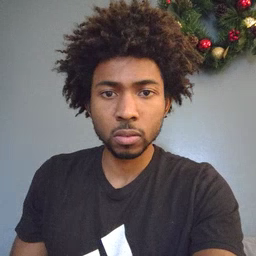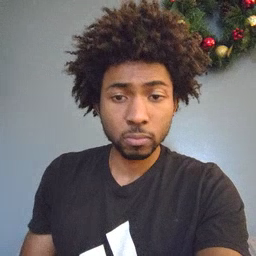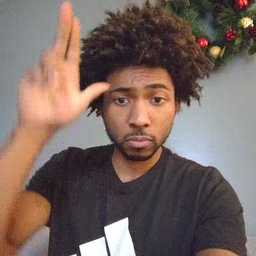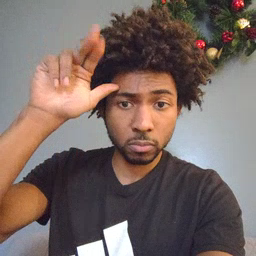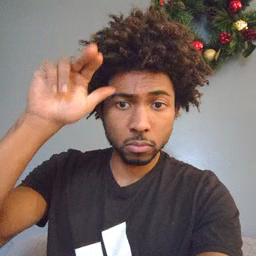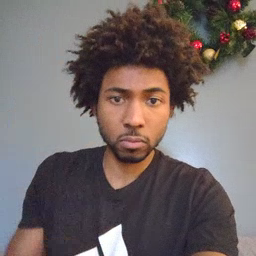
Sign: horse